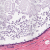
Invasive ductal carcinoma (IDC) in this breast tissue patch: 0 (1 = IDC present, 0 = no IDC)